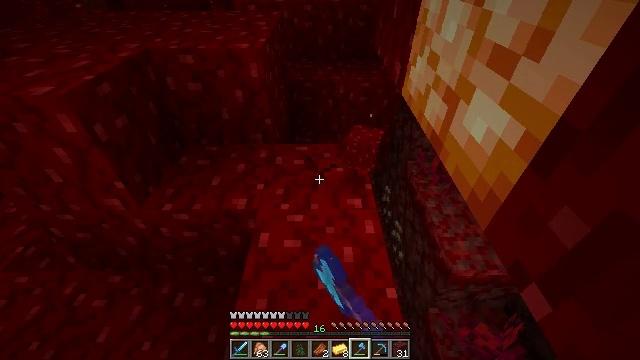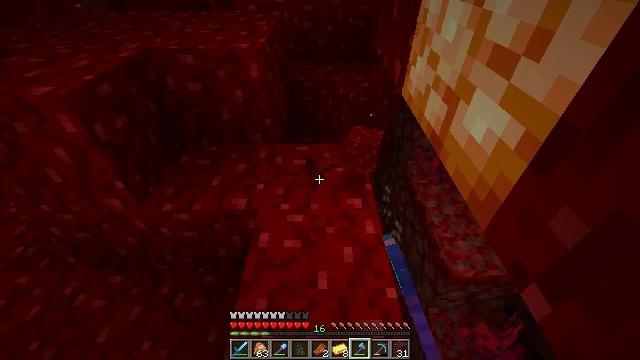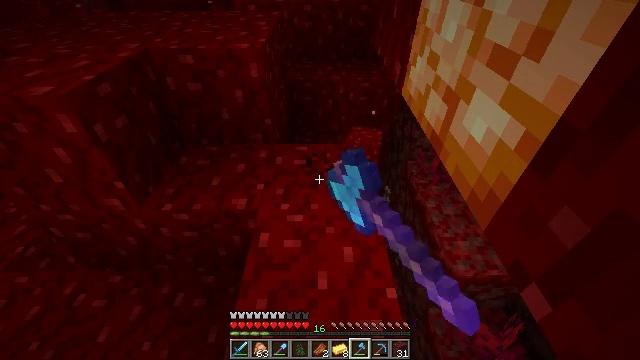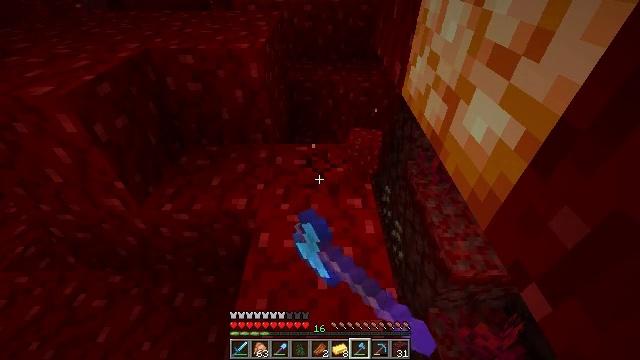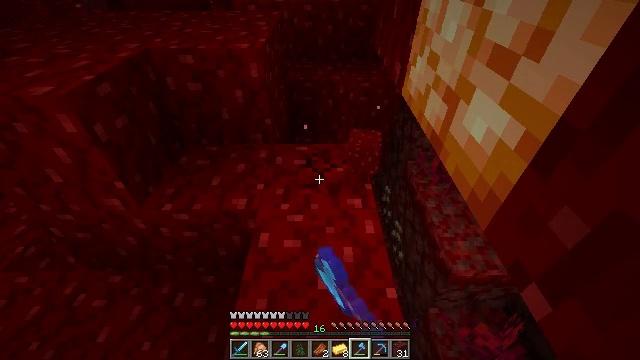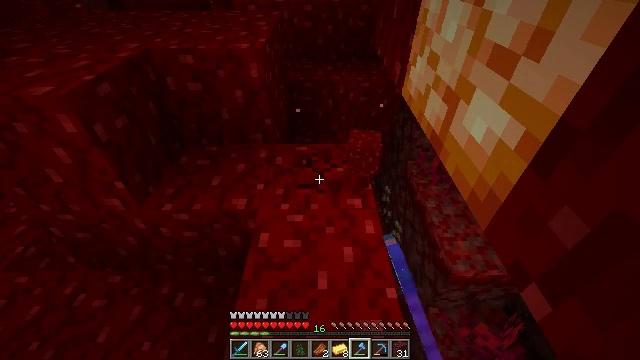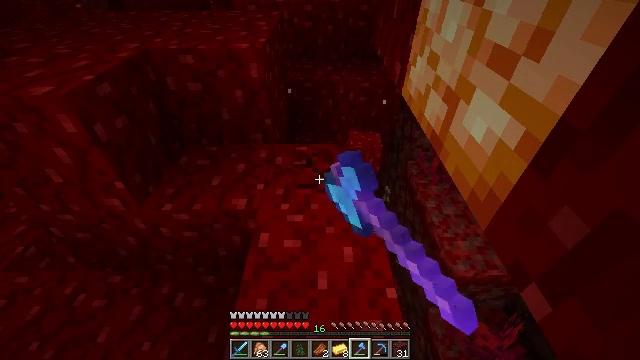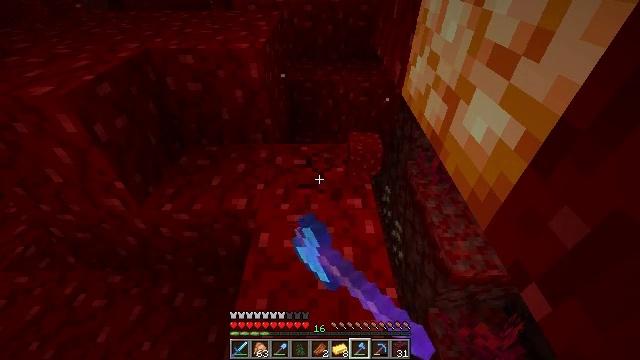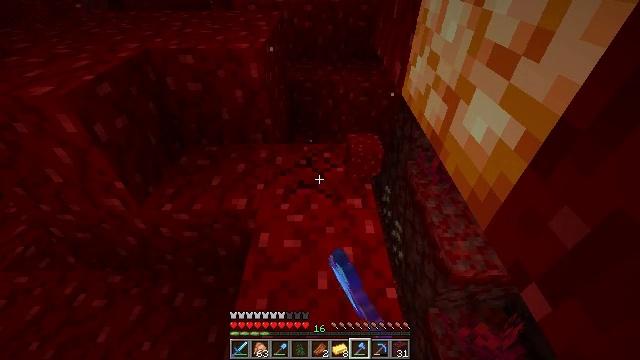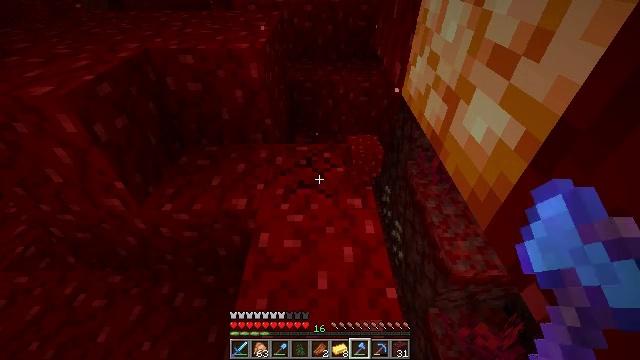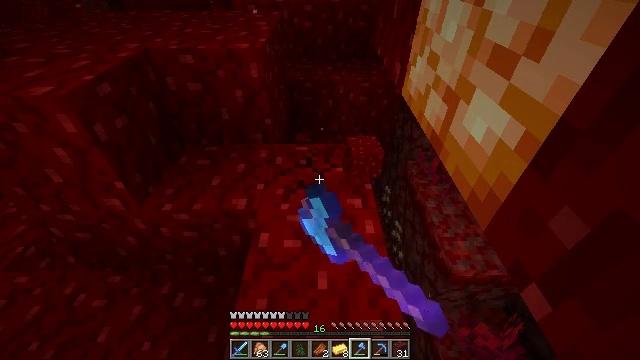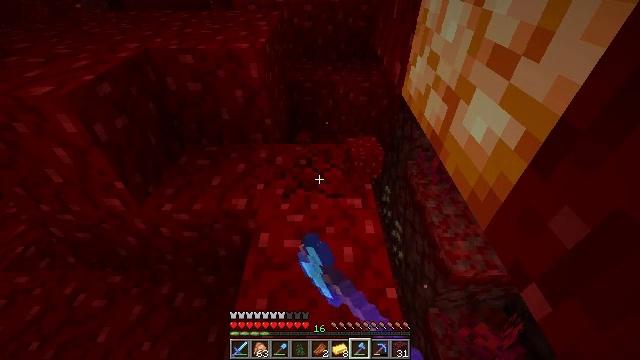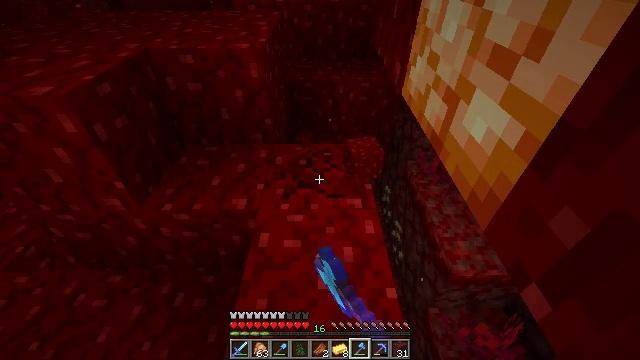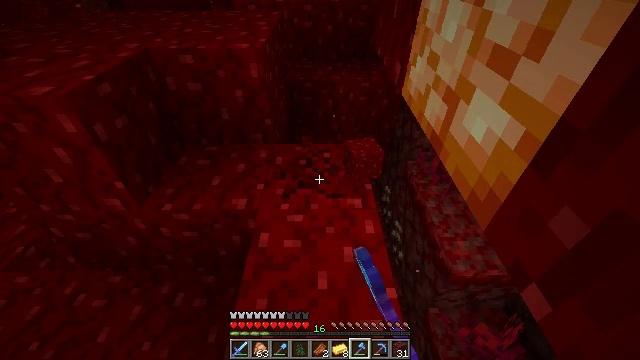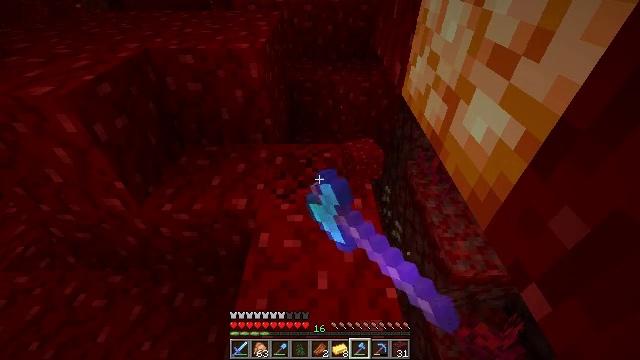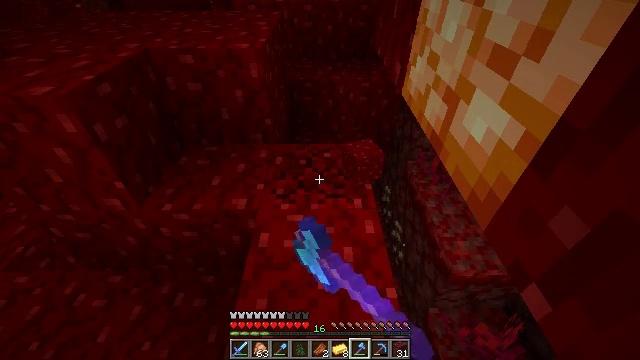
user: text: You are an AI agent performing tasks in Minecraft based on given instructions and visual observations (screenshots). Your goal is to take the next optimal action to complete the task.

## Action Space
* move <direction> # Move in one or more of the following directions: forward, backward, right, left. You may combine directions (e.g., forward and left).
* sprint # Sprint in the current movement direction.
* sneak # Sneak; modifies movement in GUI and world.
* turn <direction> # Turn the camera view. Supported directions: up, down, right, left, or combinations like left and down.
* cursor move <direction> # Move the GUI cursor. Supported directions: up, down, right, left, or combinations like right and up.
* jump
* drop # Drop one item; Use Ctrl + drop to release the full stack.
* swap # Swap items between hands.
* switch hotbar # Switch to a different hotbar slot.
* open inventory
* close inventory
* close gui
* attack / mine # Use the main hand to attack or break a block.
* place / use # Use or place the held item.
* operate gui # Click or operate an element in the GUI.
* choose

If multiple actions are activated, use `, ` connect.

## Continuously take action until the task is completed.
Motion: motion action
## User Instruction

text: Collect the nether wart block for decoration.
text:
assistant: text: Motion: attack / mine
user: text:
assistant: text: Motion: attack / mine
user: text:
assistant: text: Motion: attack / mine
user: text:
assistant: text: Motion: attack / mine
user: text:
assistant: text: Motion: attack / mine
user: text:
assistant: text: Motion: attack / mine
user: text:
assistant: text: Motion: attack / mine
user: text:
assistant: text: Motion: attack / mine
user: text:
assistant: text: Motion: attack / mine
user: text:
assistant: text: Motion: attack / mine
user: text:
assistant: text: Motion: attack / mine
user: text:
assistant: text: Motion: attack / mine
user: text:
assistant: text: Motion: attack / mine
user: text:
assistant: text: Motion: attack / mine
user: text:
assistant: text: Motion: attack / mine
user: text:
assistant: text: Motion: attack / mine
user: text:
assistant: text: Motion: attack / mine
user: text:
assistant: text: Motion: attack / mine
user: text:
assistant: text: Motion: attack / mine
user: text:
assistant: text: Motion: attack / mine
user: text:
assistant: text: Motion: attack / mine
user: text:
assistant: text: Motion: attack / mine
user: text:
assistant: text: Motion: attack / mine
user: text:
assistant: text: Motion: attack / mine
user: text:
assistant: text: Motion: attack / mine
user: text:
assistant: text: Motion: attack / mine
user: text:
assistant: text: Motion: attack / mine
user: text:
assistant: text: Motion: turn down, attack / mine
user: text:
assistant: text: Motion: turn down, attack / mine
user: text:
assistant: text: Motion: turn down, attack / mine